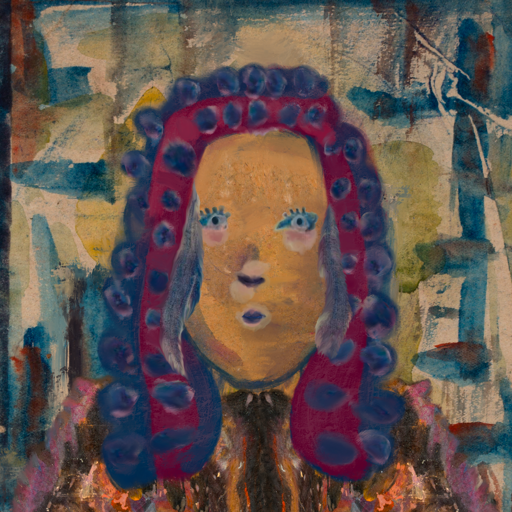
Background: Orphan, Head And Neck Front: In_The_Sun, Face Front: Hill_Girl, Bust: Gypsy_Queen, Hair Front: Hill_Girl, Head Accessory: Blank, Second Necklace: Blank, Necklace: Blank, Baby: Blank